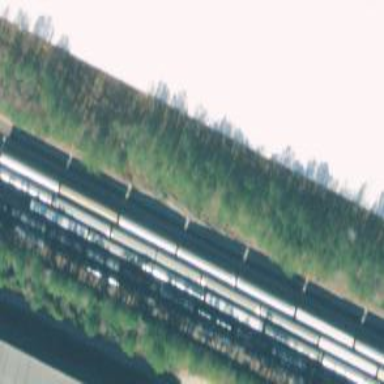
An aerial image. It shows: Abandoned railway spur.